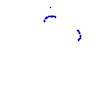
Particle: proton